Interaction volume radius: 10 \u00c5
Interaction volume height: 15 \u00c5
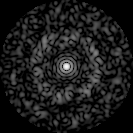
Disorder parameter: 0.8232